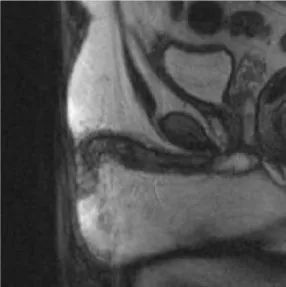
(b) Post-chemotherapy T2 sagittal thin penile MRI slices showing the resolving penile lesion.
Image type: radiology (mri)